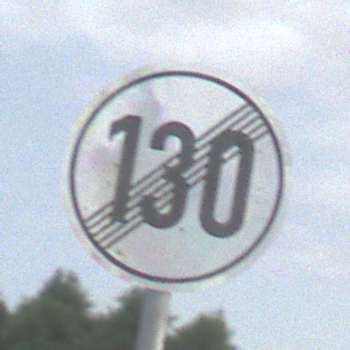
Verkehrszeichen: EndeGeschwindigkeit130
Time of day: Night
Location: Outdoor (Nature)
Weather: Overcast
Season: NotSpecified
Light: Artificial